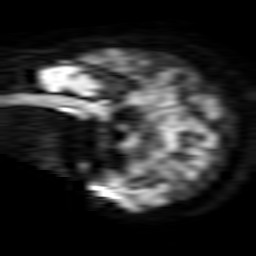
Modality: TRACE
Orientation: sagittal
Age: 63
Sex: female
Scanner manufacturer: philips
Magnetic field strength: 1.5 T
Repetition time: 4.82 s
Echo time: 0.07764 s